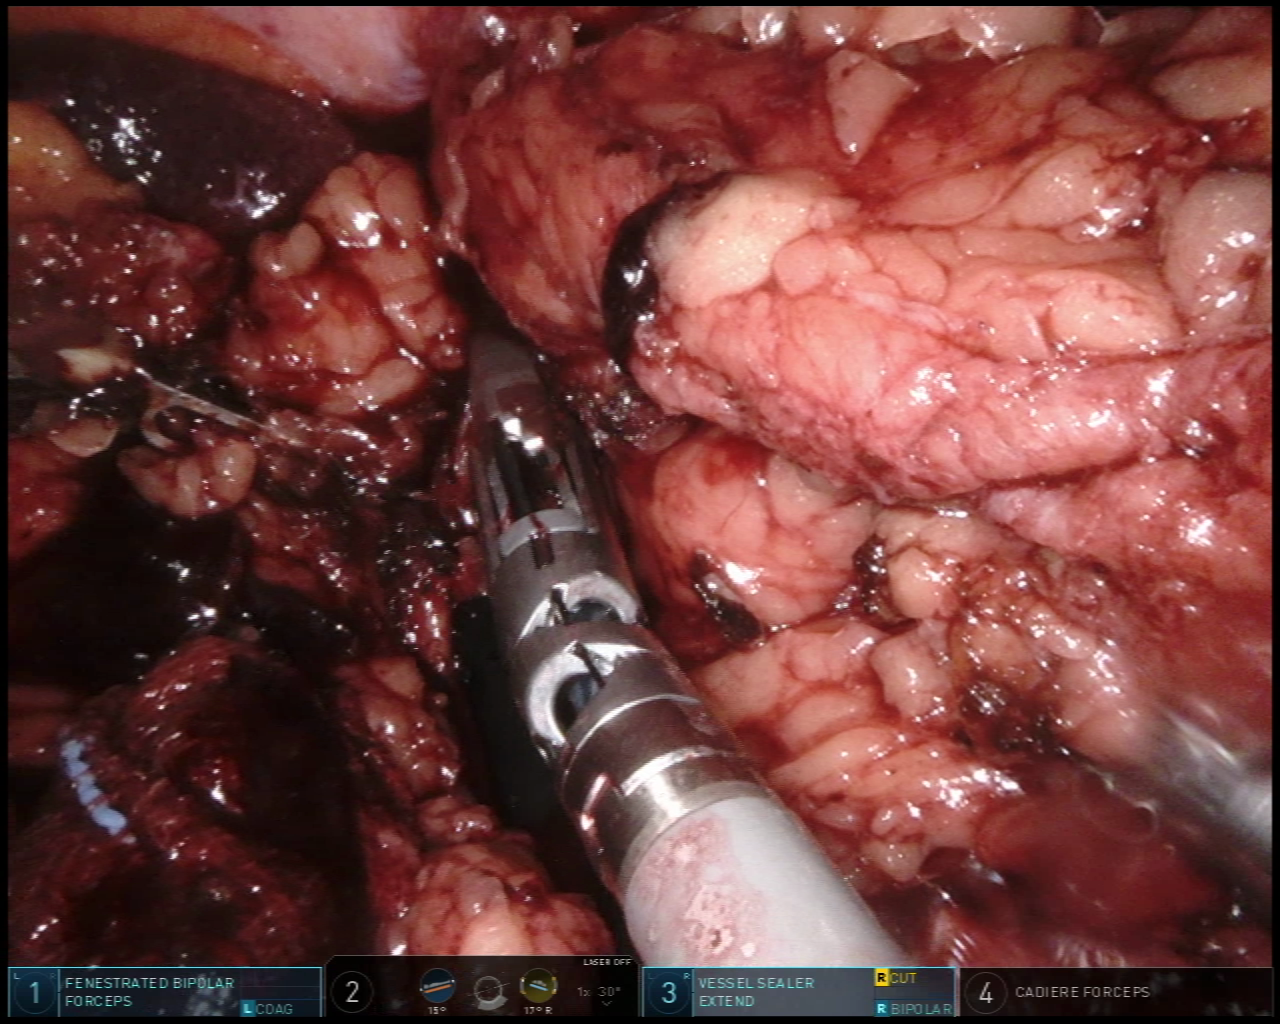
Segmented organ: spleen
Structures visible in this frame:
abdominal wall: yes
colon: no
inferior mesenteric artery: no
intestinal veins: no
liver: no
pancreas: no
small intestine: no
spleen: yes
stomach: no
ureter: no
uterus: no
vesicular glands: no